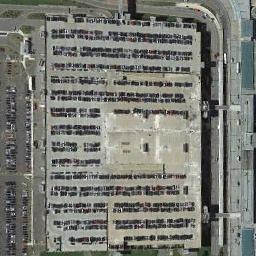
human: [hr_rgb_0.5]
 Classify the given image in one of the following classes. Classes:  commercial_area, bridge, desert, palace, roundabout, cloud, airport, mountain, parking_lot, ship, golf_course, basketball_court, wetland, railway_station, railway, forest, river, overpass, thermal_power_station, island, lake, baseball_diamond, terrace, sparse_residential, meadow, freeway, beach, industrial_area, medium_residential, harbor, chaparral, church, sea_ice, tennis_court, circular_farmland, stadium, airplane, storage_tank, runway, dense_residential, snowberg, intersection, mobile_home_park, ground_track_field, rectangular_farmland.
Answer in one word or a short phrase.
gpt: parking_lot